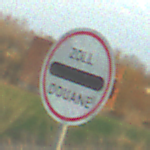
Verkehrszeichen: Zollstelle
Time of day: SunriseSunset
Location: Outdoor (Nature)
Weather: PartlyCloudy
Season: NotSpecified
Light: Natural